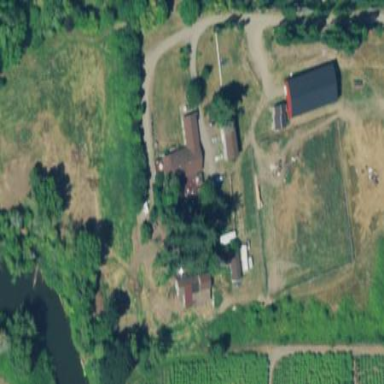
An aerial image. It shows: Farmyard area.